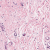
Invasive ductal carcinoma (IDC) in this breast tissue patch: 0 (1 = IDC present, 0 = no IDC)